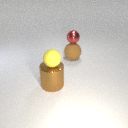
large brown metal cylinder below small yellow rubber sphere